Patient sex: M
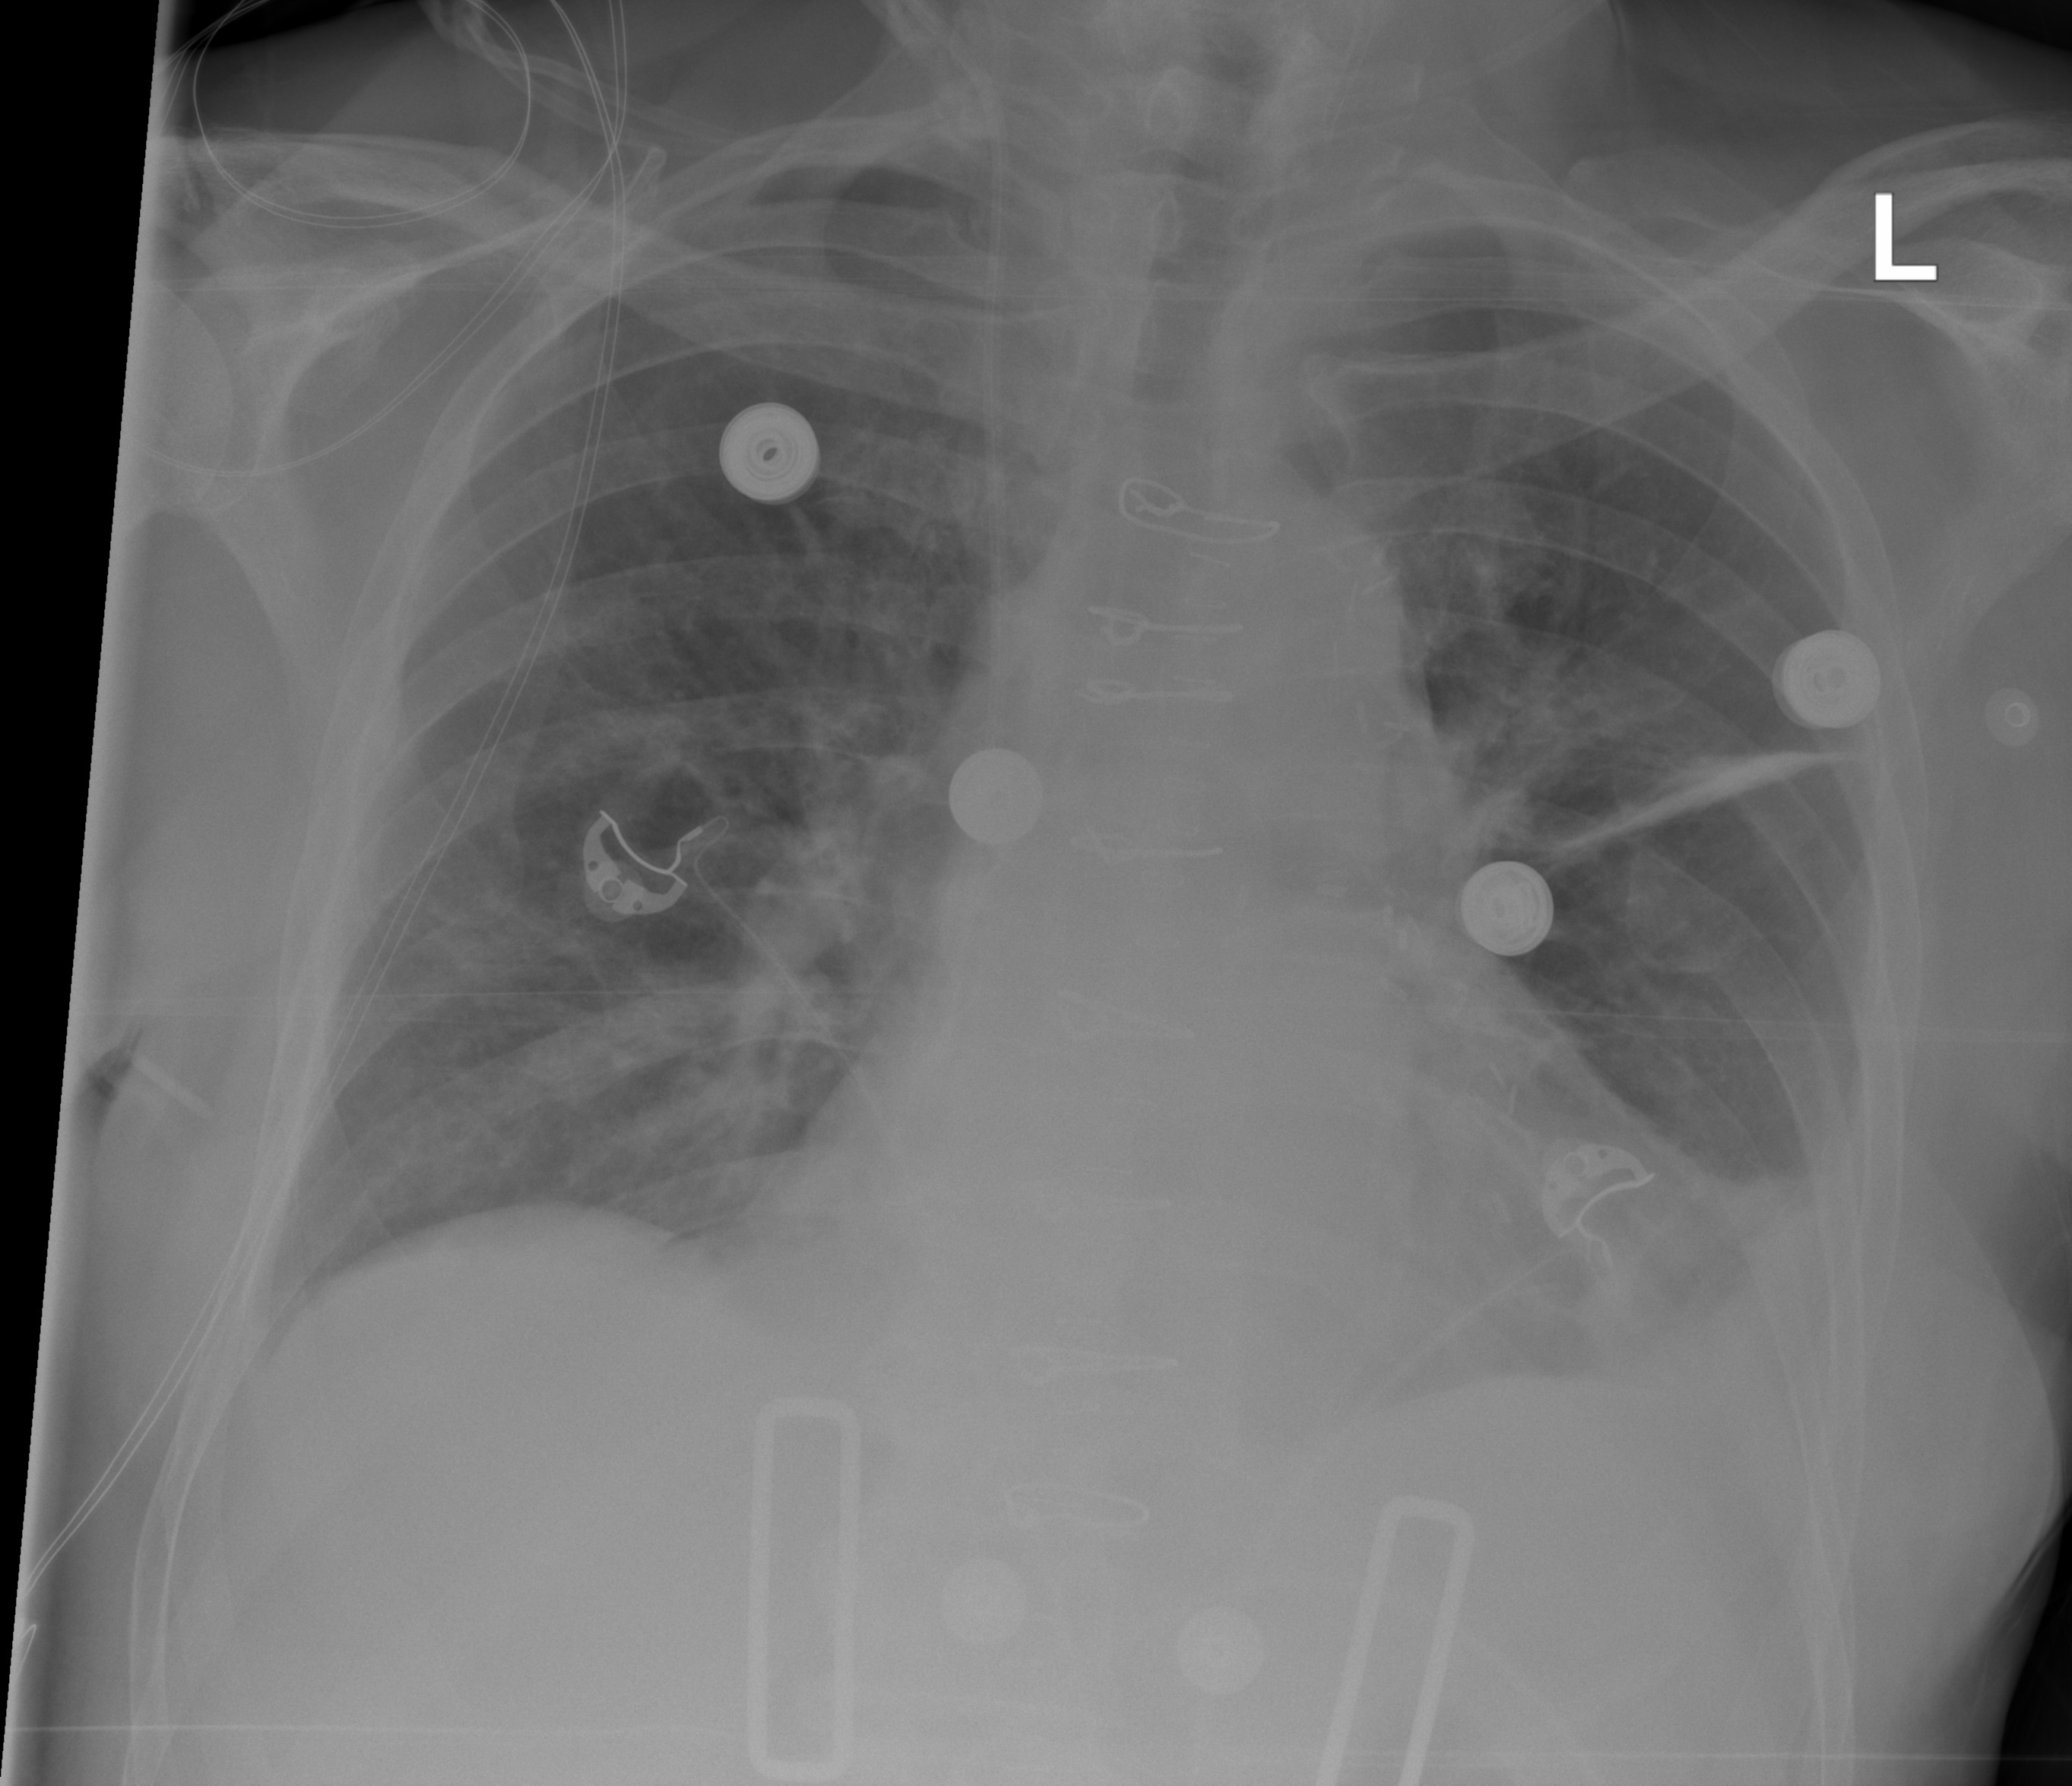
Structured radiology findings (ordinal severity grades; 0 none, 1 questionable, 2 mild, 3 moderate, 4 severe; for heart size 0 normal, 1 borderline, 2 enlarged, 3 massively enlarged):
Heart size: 0
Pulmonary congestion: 0
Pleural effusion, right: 0
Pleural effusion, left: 2
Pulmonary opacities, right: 0
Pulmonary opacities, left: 0
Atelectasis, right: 2
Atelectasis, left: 2